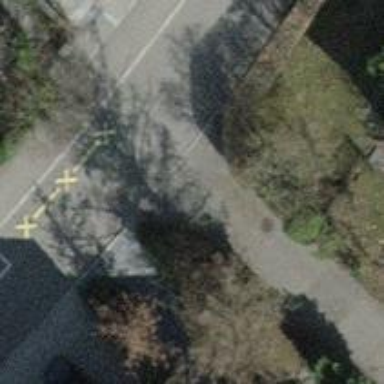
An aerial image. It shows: Residential road with asphalt surface. There is sidewalk on the left side.